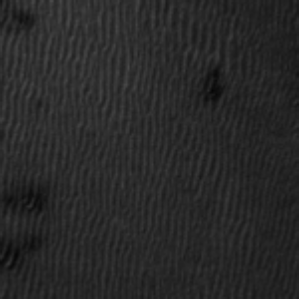
Label: frost